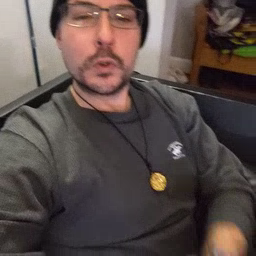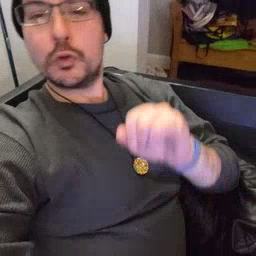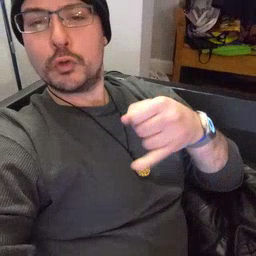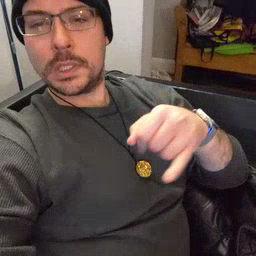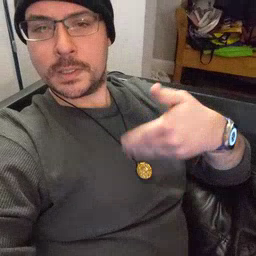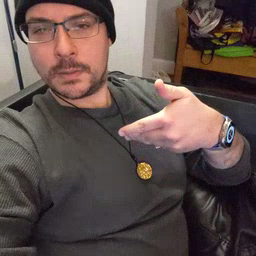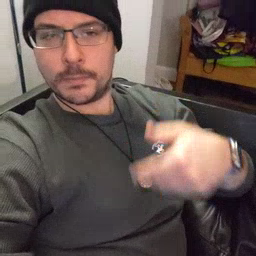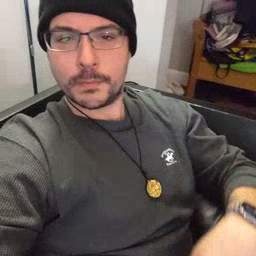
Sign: jeans